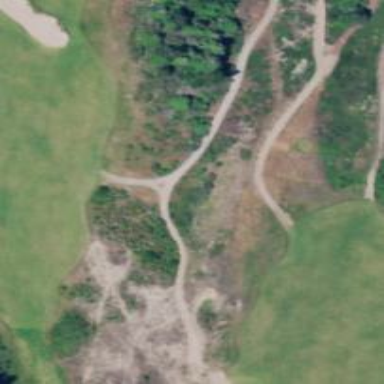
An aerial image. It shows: Path designated for golf carts.